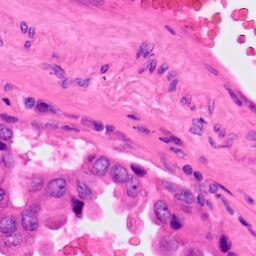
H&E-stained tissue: Lung